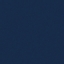
Land use / land cover class: SeaLake